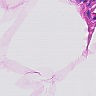
Metastatic tissue present: no